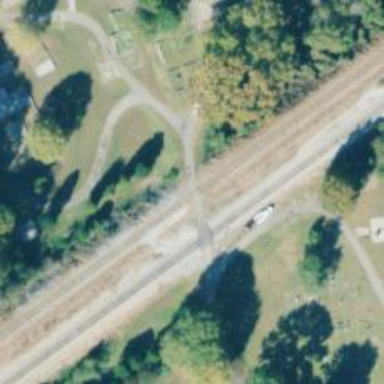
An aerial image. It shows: Level crossing along the railway.